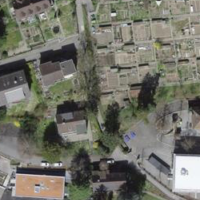
EUNIS habitat code: 54
Species observed at this site:
Allium ursinum
Salvia pratensis